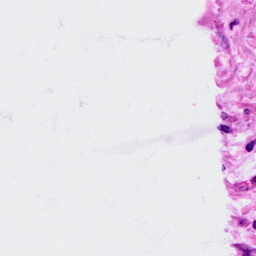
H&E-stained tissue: Cervix